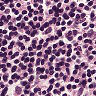
Metastatic tissue present: no